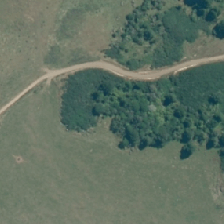
Land cover: indigenous_forest